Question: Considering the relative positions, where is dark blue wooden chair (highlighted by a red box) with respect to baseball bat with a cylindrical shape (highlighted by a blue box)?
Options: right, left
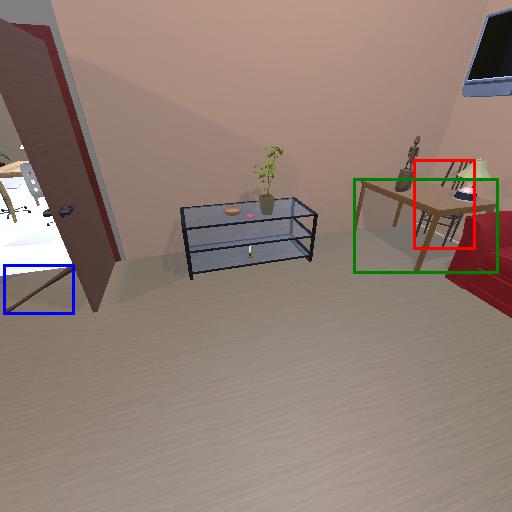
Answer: right